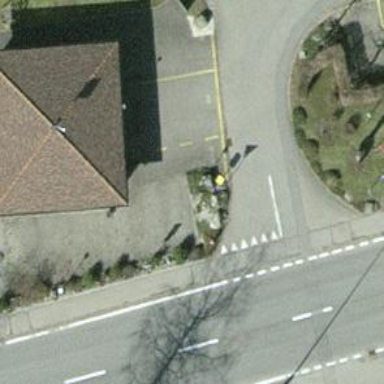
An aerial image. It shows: Post box is visible.